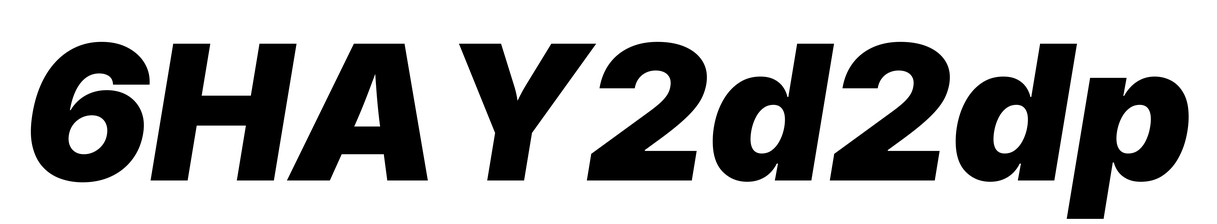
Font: Inter-Italic_Black_Italic